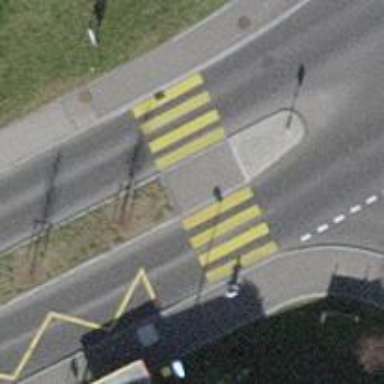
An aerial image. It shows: Marked road crossing with pedestrian island.